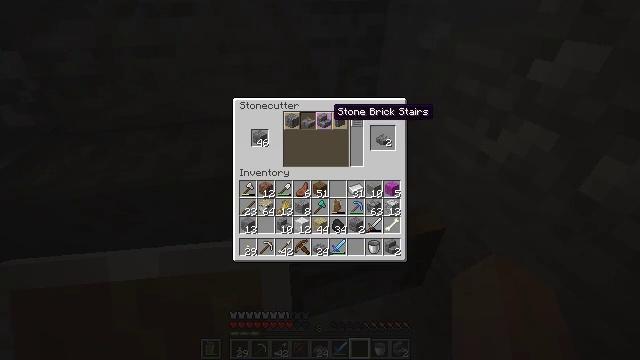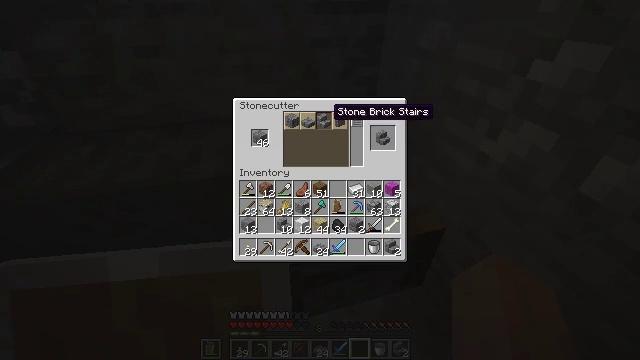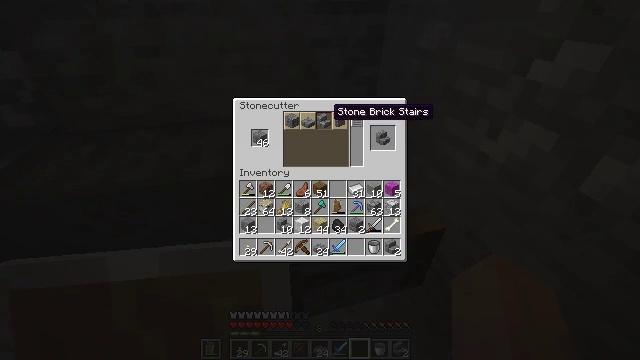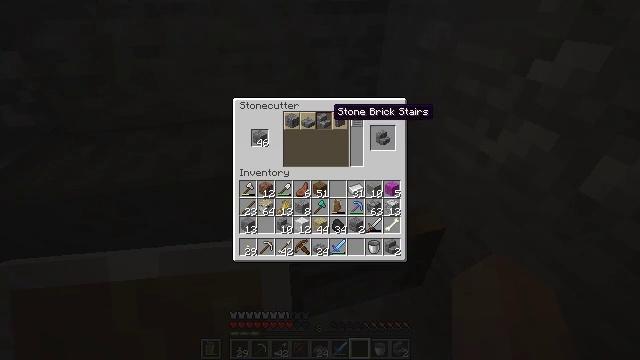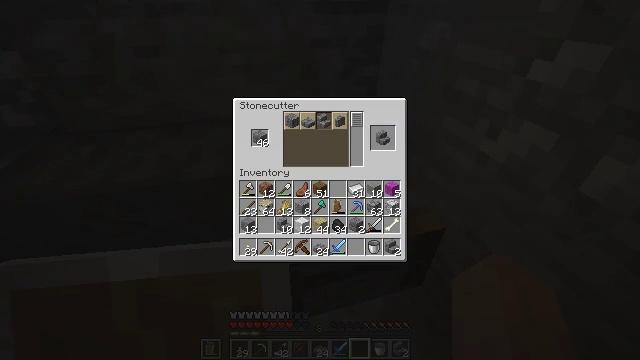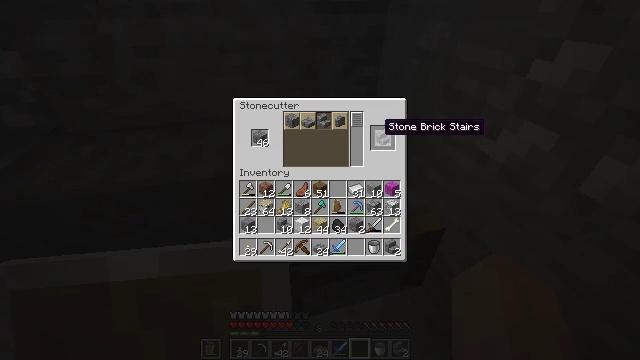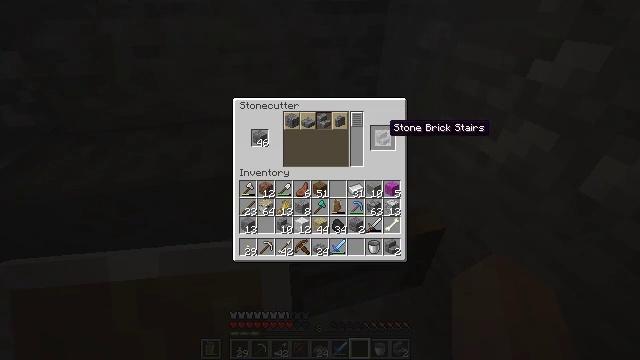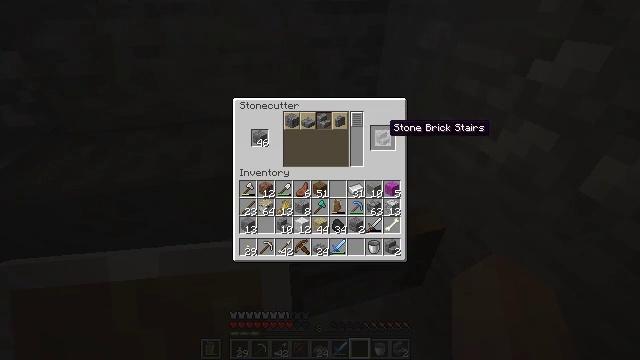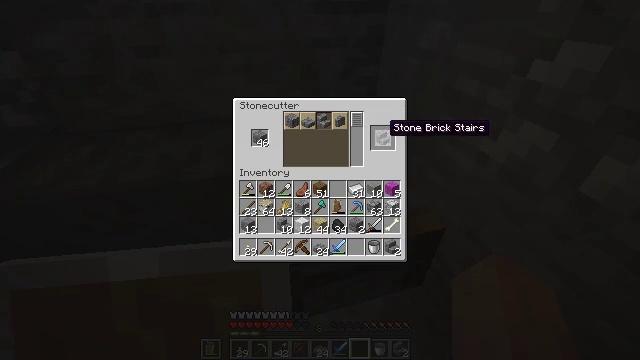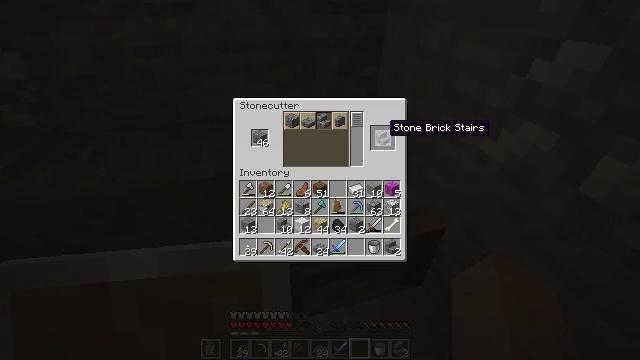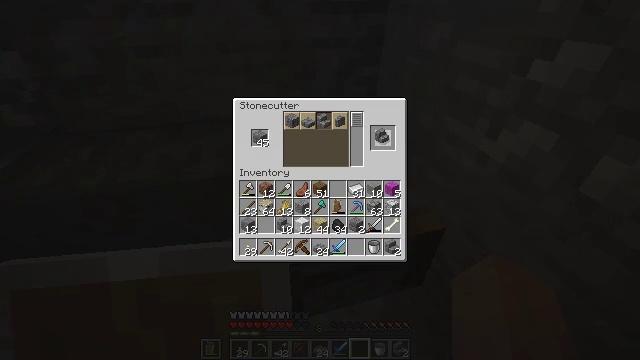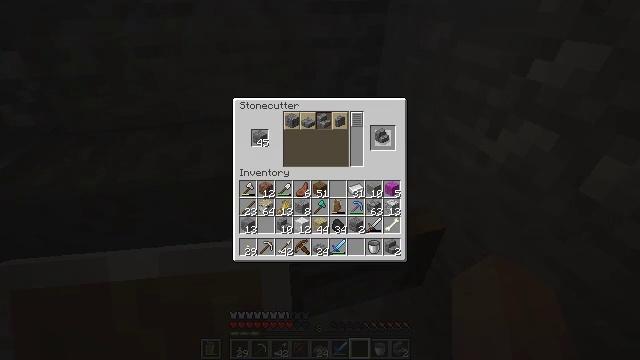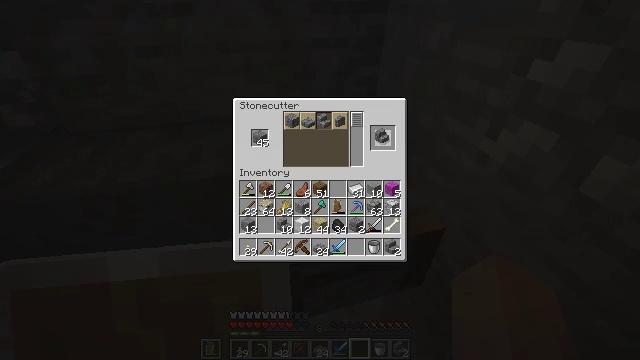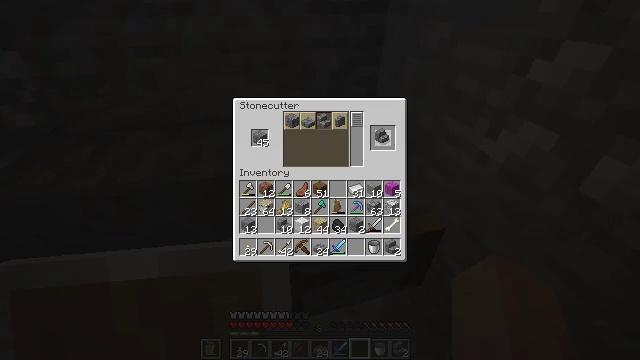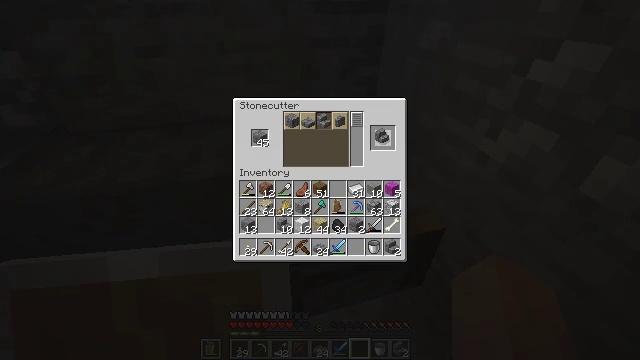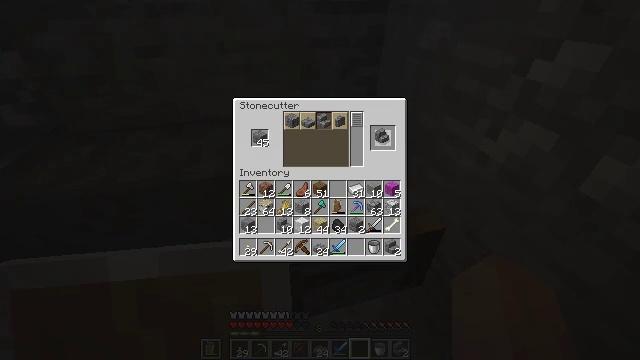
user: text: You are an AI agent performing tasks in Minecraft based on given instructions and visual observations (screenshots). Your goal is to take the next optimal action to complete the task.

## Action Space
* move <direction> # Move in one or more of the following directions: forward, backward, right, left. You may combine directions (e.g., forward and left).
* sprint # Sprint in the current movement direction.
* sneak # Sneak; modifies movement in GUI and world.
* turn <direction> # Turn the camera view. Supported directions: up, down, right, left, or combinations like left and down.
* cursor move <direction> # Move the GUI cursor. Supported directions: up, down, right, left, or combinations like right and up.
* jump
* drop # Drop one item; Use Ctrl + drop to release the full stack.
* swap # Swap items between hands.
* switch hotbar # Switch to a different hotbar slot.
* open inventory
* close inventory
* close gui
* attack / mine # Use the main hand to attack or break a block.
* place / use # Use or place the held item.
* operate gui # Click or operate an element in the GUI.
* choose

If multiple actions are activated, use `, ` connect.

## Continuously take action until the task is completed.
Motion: motion action
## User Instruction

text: Create stone brick stairs from stone bricks.
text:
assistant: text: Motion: operate gui
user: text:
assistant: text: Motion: operate gui
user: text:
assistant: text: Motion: no_op
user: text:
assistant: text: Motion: cursor move right and down
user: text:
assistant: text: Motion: cursor move right
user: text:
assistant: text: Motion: no_op
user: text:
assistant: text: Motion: no_op
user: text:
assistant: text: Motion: no_op
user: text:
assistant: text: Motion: no_op
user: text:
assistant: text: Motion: operate gui
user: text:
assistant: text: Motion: operate gui
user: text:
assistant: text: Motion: operate gui
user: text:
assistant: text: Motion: operate gui
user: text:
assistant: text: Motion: operate gui
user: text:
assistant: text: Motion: operate gui
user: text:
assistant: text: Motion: operate gui
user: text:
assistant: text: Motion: operate gui
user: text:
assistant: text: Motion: operate gui
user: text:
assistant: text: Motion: operate gui
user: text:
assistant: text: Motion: operate gui
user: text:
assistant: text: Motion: operate gui
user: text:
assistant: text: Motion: operate gui
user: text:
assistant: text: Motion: no_op
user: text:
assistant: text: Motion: operate gui
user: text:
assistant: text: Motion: operate gui
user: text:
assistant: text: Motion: operate gui
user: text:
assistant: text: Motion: no_op
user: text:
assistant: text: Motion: operate gui
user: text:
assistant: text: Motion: operate gui
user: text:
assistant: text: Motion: no_op